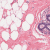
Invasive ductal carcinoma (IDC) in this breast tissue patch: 0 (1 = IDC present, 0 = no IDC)